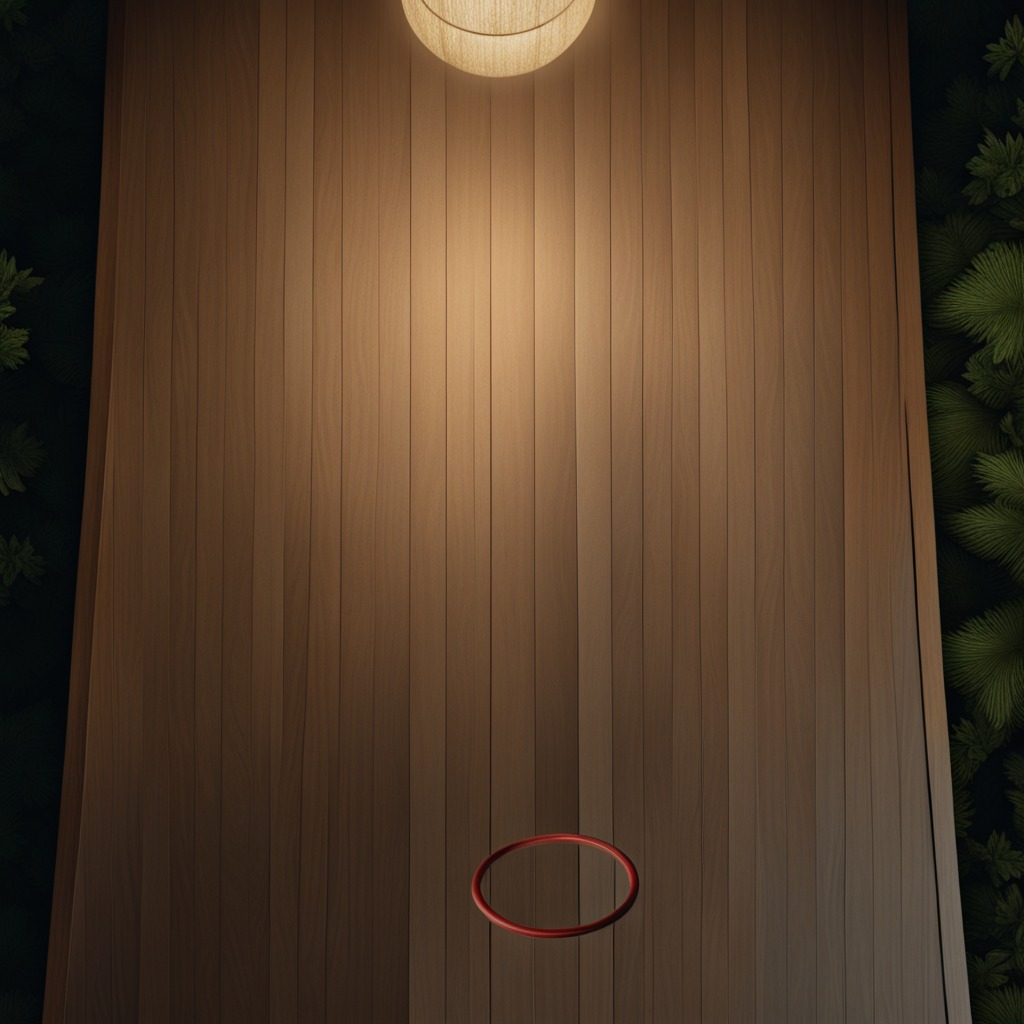
A rubber O-ring lies on a wooden table inside a jungle field workshop tent at night.